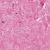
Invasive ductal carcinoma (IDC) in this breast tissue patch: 0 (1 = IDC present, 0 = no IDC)